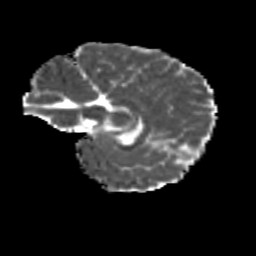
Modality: MD
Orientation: sagittal
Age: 9
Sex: female
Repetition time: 9.512 s
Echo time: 0.089 s